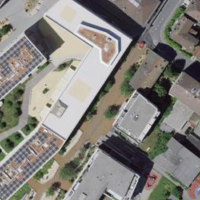
EUNIS habitat code: 54
Species observed at this site:
Plantago major
Mentha spicata
Chelidonium majus
Urtica dioica
Sonchus asper
Fragaria vesca
Cornus sanguinea
Lactuca virosa